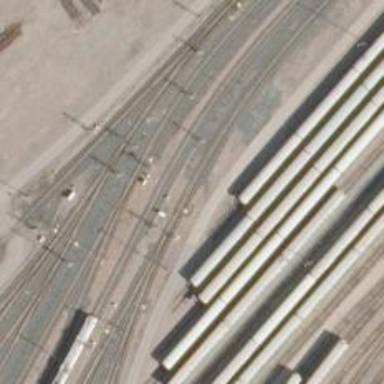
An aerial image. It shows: Rail yard with electrified contact lines for the railway.